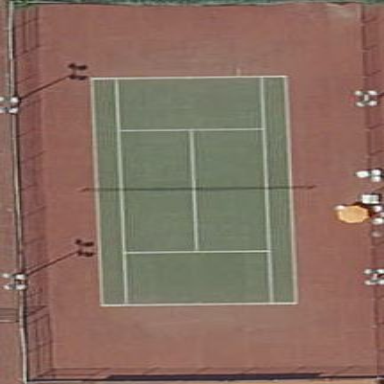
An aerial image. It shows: Tennis court on pitch.